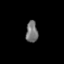
Tissue: skin
Cell type: Epithelial cells
Senescence score: 0.2698
Nuclear area (px): 249
Mean DAPI intensity: 116.353